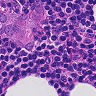
Metastatic tissue present: yes